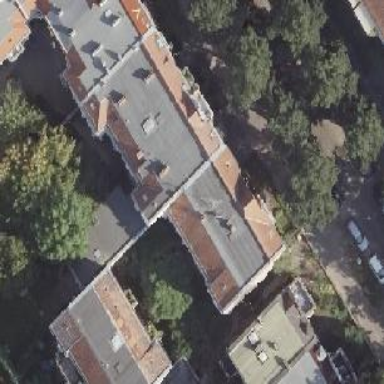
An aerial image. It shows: Building consisting of apartments with double saltbox roof shape.